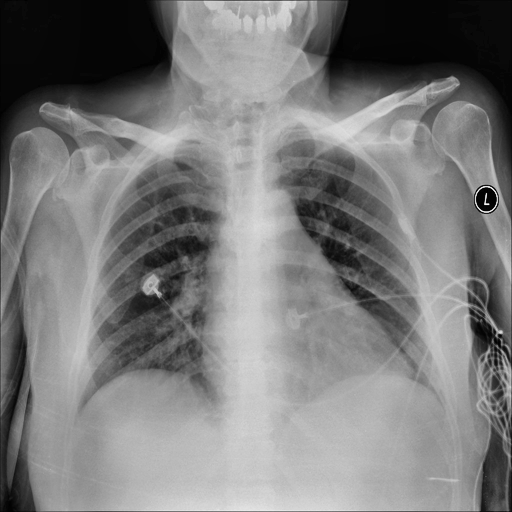
Finding: NORMAL